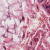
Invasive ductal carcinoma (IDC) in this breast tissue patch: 0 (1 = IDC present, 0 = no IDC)